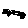
Label: zigzag